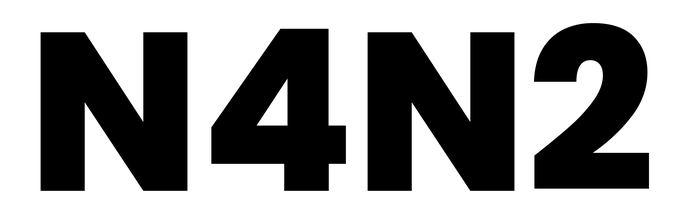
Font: Poppins-ExtraBold